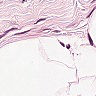
Metastatic tissue present: no